Question: I need to display two div elements inside a parent div , something which looks like this

And I tried something for this like
'''
<!DOCTYPE html>
<html>
<head>
</head>
<body>
<div >
<div style="background-color:red;display:inline-flex;">inner div 1</div>
<div style="background-color:yellow;display:inline-flex;">inner div 2
<div style="background-color:yellow;">innermost div 1</div>
<div style="background-color:yellow;">innermost div 2 </div>
</div>
</div>
</body>
</html>
'''
And also some combinations , but nothing works for me , anyone please suggest on this.
Thanks.
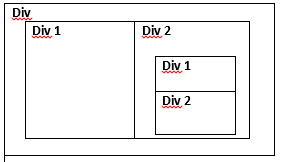
Answer: Did you try with display:inline-block?
'''
<div style="background-color:green; padding:5px;" >
<div style="background-color:red;padding:5px; display:inline-block;">inner div 1</div>
<div style="background-color:yellow;padding:5px; display:inline-block;">inner div 2
<div style="background-color:blue;padding:5px;">innermost div 1</div>
<div style="background-color:brown;padding:5px;">innermost div 2 </div>
</div>
</div>
'''